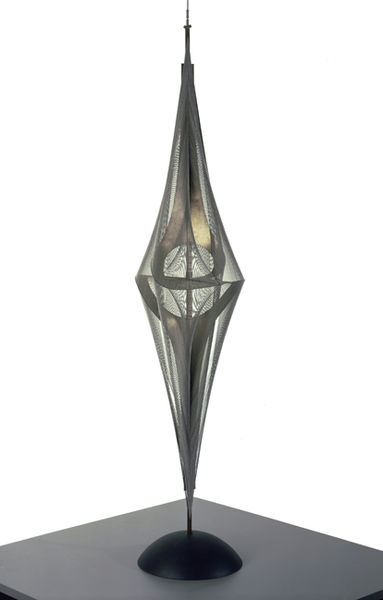
Titel: Vertical Construction No.2 (The Waterfall), Vertical Construction No.2 (The Waterfall)
Künstler: Naum Gabo
Standort: Amherst (Massachusetts, USA)
Institution: Mead Art Museum, Amherst College
Schlagwörter: white, black, grey, modern, silver, metal, stand, steel, light, drawing, model, sculpture, statue, abstract, crystal, geometric, form, futurism, spire, angle, photograph, shape, point, standard, net, diamond, prisma, transparent, symmetric, metalic, sims, mesh, see through